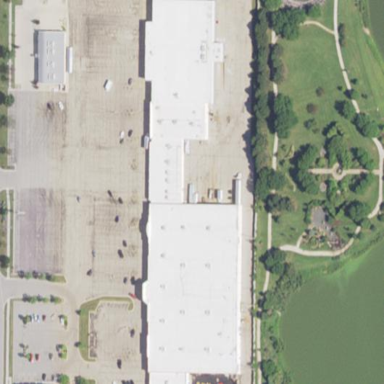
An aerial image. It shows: Retail building.